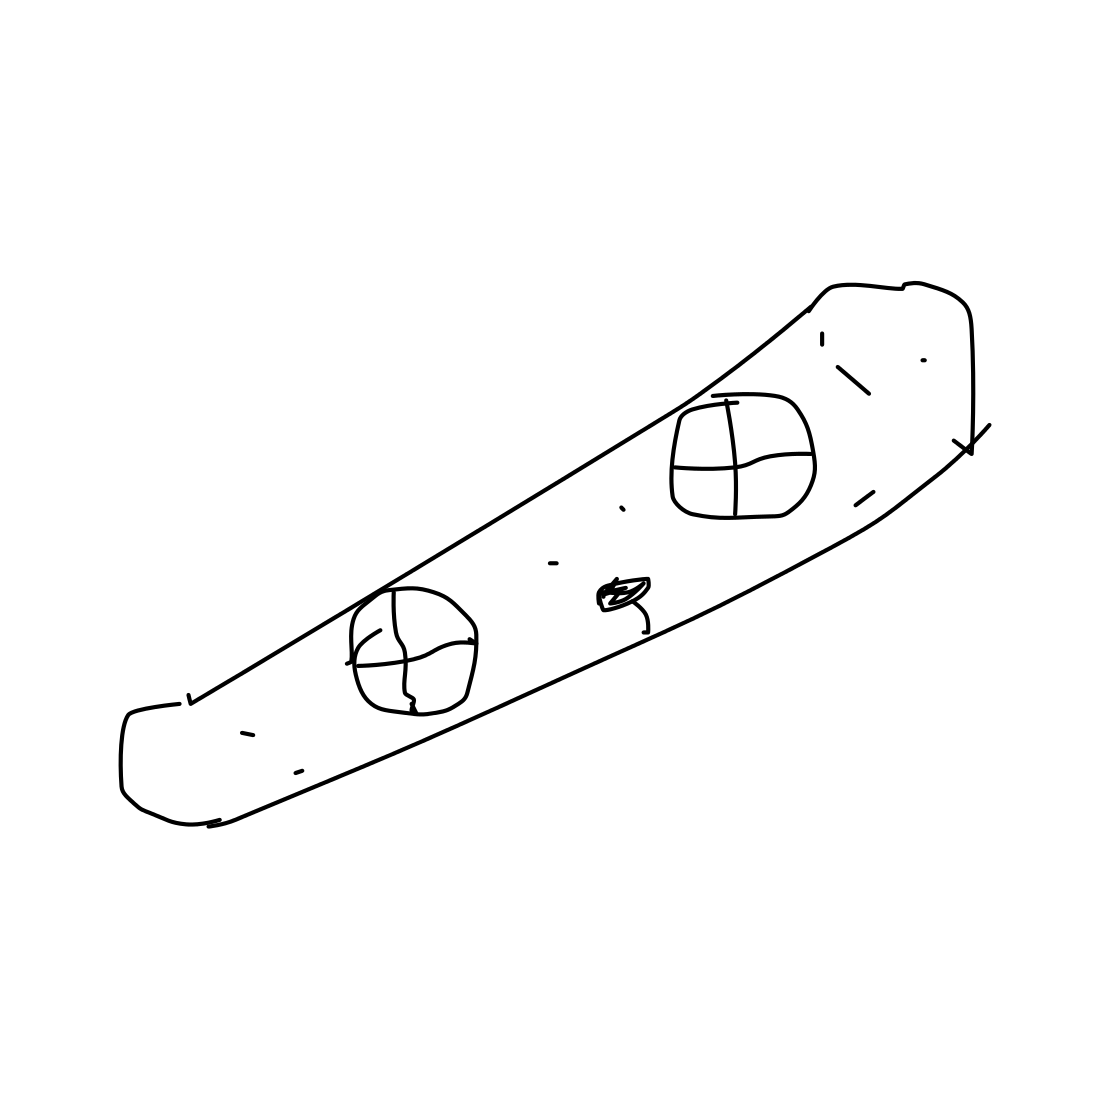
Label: snowboard